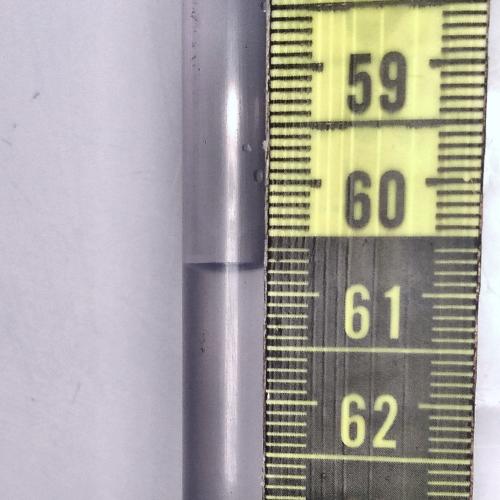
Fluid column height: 60.8 cm